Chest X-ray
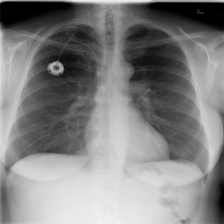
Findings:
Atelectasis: negative
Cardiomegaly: negative
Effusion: negative
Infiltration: negative
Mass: negative
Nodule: negative
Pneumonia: negative
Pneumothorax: negative
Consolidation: negative
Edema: negative
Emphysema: negative
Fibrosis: negative
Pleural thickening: negative
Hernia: negative